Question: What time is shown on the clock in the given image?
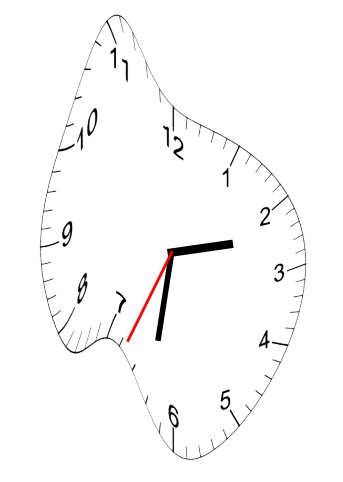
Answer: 02:31:34